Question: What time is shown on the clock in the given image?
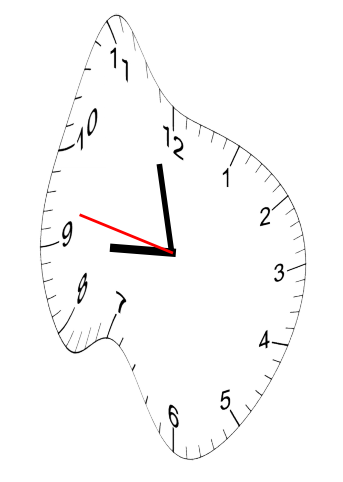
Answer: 08:57:47